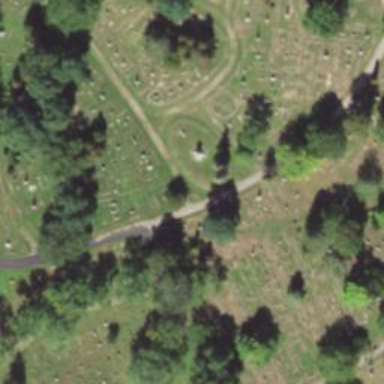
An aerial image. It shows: Cemetery plot.